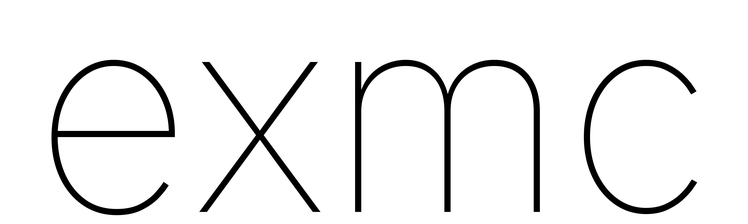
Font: Inter_Thin